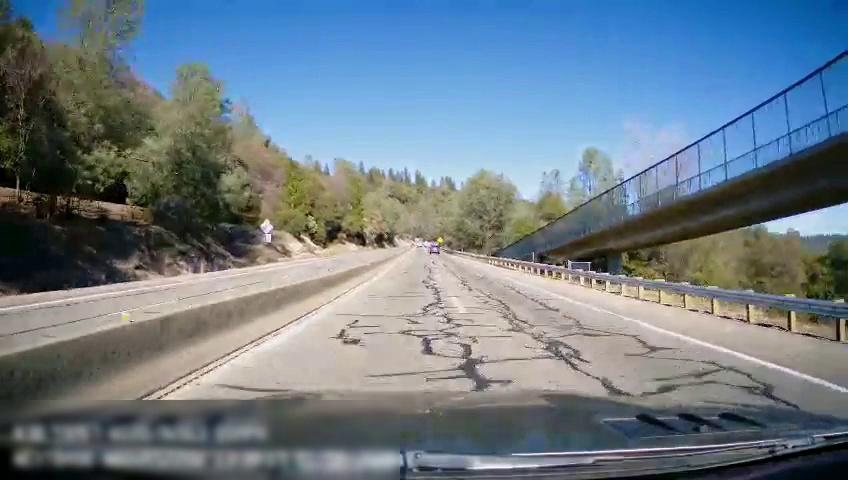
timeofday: Day
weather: Sunny
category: Drivable Space
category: Drivable Space
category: Vehicles | SUV
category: Lanes | Opposite Lane
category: Lanes | Opposite Lane
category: Lanes | Current Lane
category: Lanes | Current Lane
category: Lanes | Alternate Lane